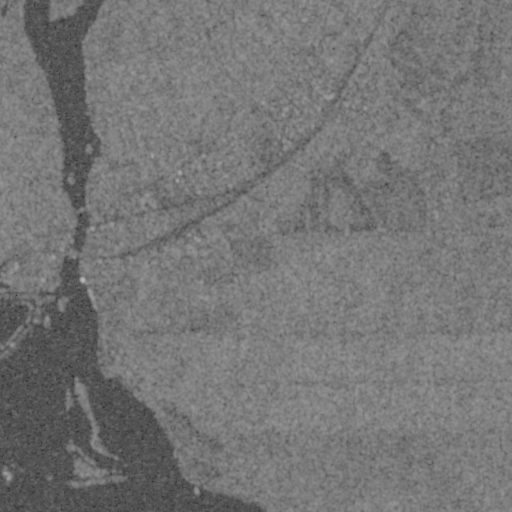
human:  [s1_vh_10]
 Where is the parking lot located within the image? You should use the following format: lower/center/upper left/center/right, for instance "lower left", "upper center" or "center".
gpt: The parking lot is located in the center left of the image.
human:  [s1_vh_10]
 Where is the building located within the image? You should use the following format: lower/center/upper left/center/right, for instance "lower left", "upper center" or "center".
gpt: The building is located in the center left of the image.
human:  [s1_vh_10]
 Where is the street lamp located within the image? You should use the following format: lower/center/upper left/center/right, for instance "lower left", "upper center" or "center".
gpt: The street lamp is located in the center of the image.
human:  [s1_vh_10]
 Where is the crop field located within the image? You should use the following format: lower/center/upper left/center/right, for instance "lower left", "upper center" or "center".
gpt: There is no crop field in the image.

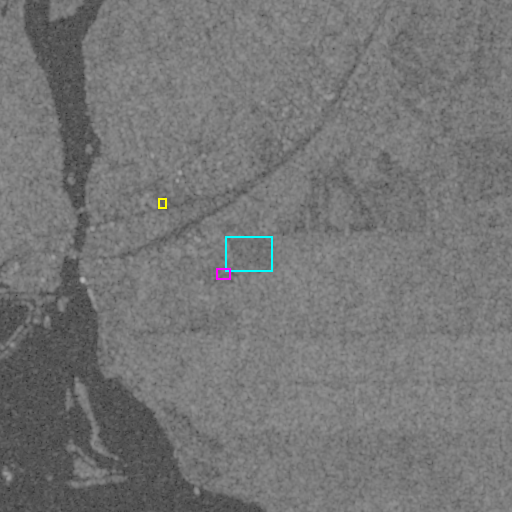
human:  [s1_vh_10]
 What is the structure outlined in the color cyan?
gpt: The structure outlined in cyan is a park.
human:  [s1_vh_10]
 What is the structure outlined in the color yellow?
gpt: The structure outlined in yellow is a parking lot.
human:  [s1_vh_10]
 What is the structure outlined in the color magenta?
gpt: The structure outlined in magenta is a building.
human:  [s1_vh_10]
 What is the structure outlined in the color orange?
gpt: There is no orange outline.